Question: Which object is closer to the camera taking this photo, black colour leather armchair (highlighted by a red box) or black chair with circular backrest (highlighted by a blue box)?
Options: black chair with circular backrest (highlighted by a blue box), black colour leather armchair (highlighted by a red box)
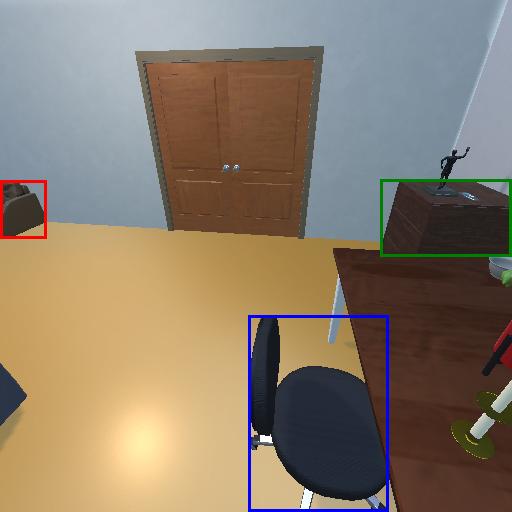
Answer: black chair with circular backrest (highlighted by a blue box)